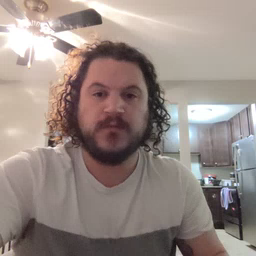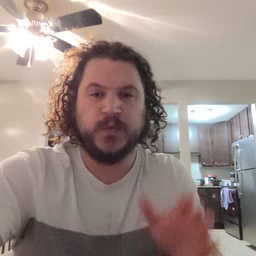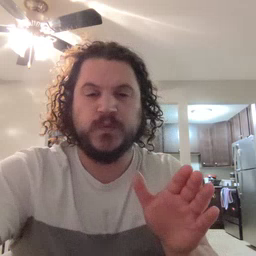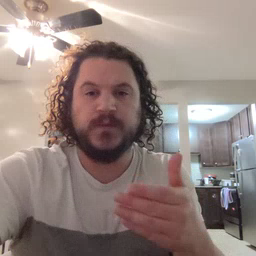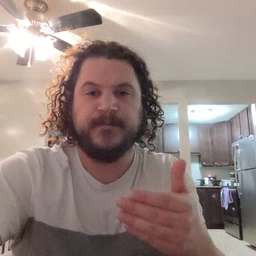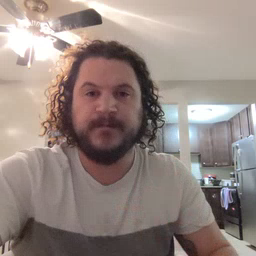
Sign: room